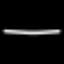
Label: line